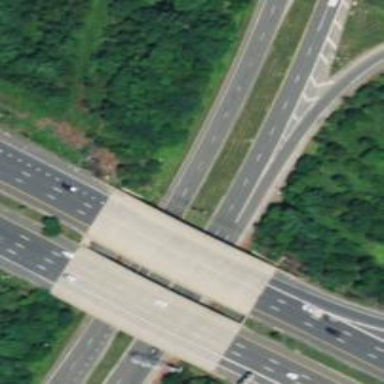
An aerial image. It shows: Bridge over trunk highway with expressway.